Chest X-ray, PA view. Patient: 48 years old, sex F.
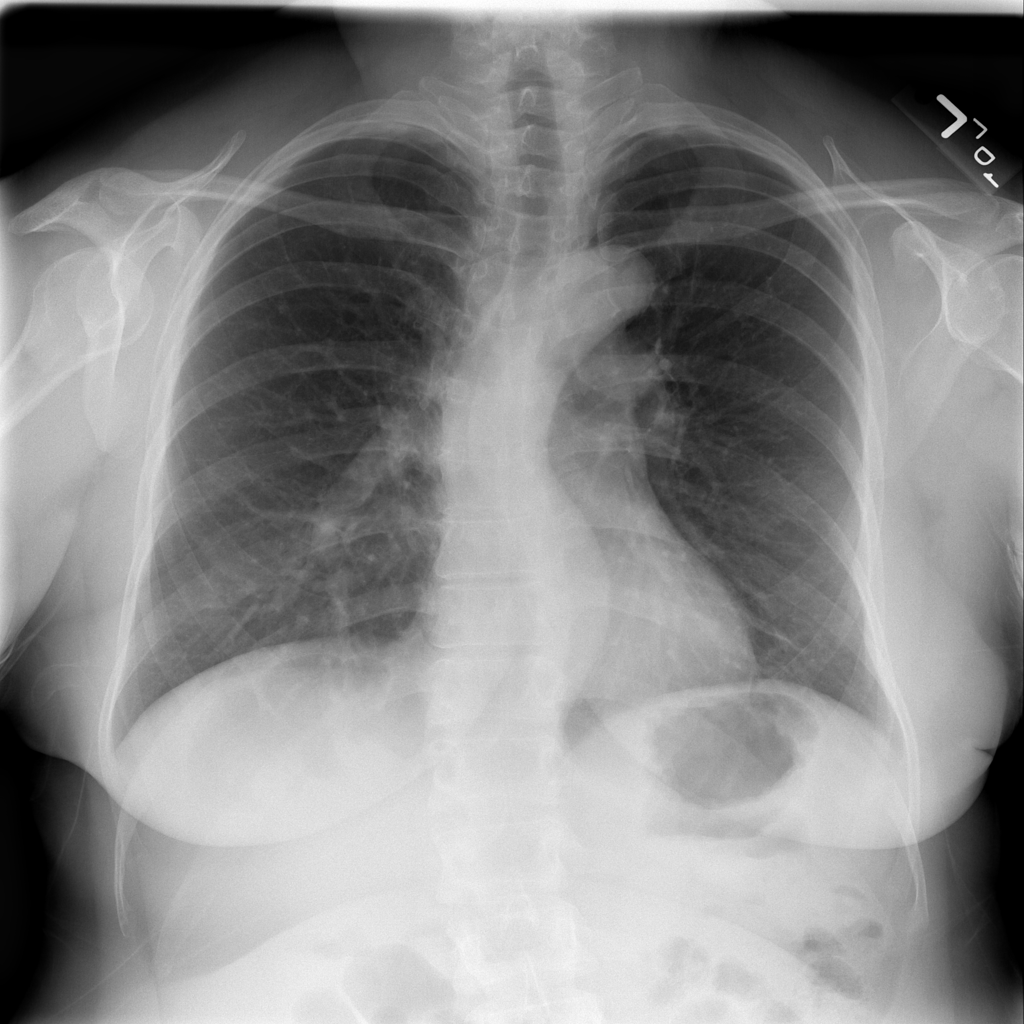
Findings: No Finding